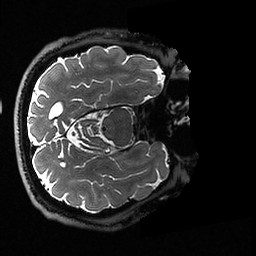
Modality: T2w
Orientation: axial
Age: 67
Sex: male
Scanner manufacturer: ge
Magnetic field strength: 3 T
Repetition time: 3.202 s
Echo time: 0.0671 s